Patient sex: F
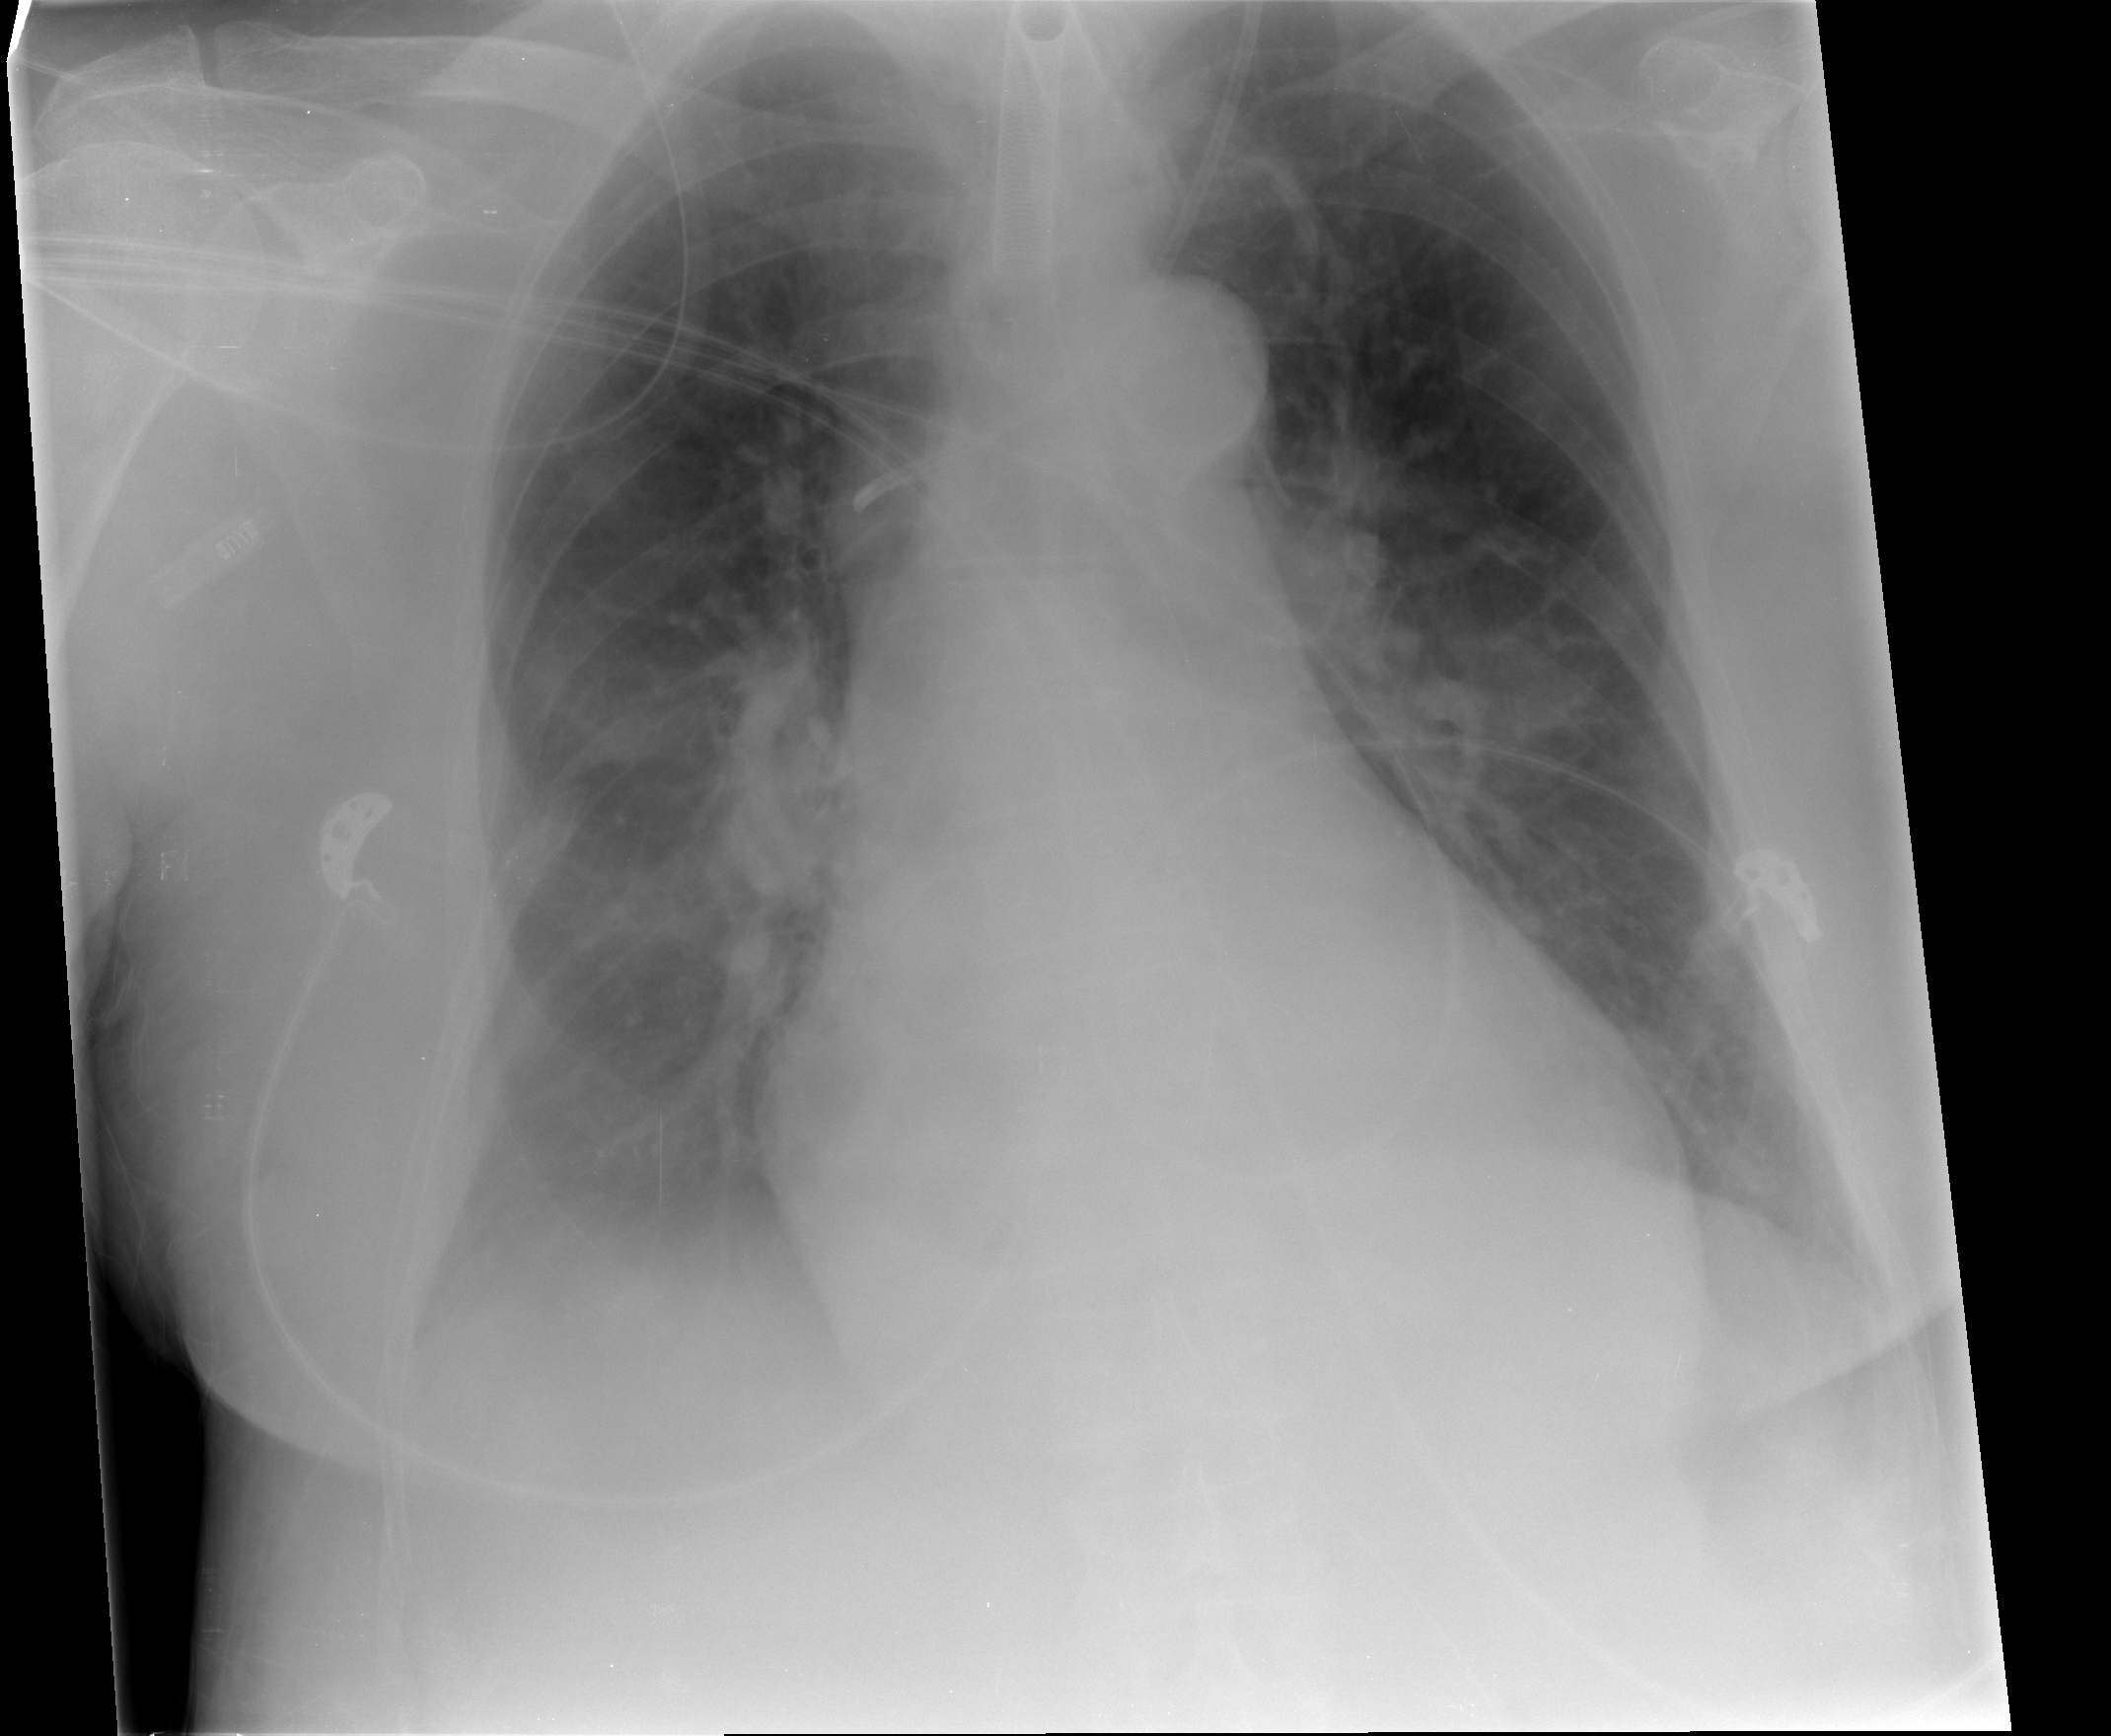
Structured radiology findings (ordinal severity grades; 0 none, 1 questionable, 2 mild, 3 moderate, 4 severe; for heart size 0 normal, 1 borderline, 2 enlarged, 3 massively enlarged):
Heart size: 2
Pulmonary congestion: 0
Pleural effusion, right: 2
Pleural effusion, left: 2
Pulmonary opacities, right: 0
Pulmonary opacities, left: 0
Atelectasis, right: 2
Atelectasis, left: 2